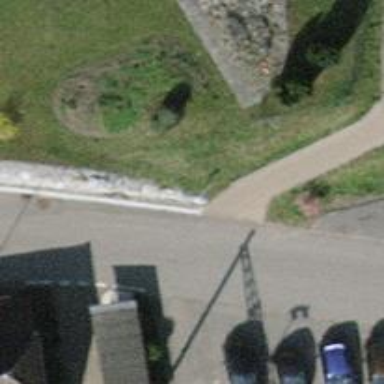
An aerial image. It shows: Footway surfaced with paving stones.